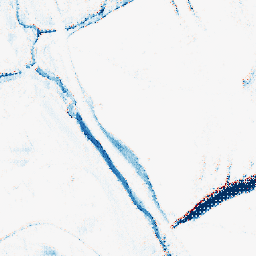
Category: morphological
Decomposition family: morphological_rect
Decomposition parameters: operation: closing
width: 5
height: 20
Upsampling method: regularized
Upsampling parameters: scale: 2
lambda_reg: 0.1
Upsampling scale: 2